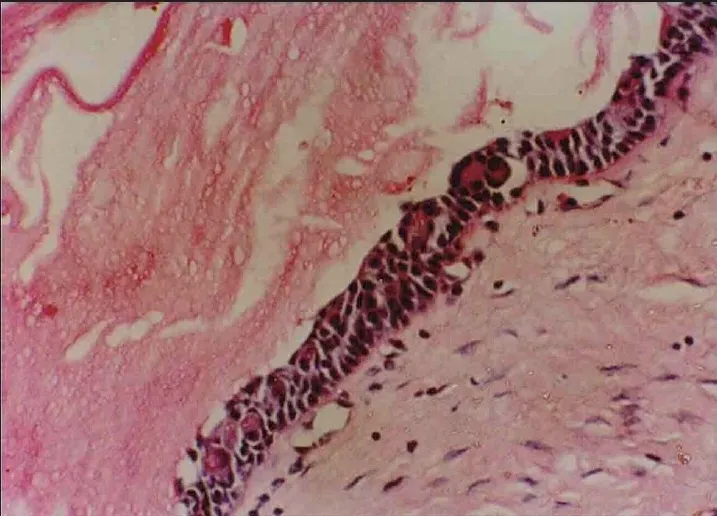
Mucicarmine stain: Mucous cells and mucous pooling showing positivity.
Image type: pathology (h&e)